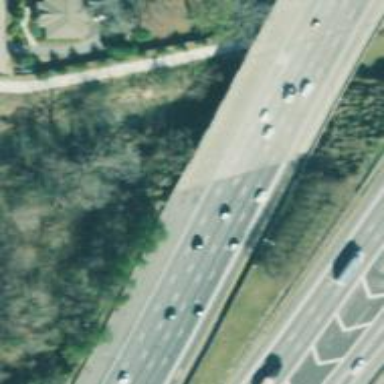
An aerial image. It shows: Motorway bridge.